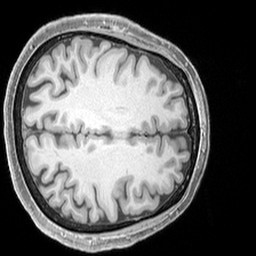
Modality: T1w
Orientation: axial
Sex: female
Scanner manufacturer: siemens
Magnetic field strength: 3 T
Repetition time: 2.3 s
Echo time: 0.00226 s